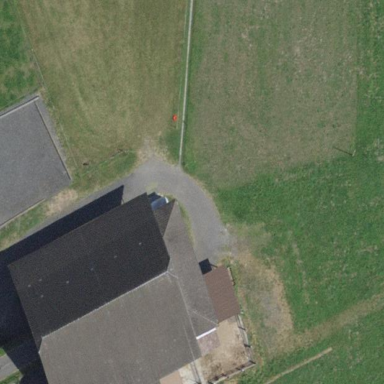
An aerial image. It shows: Farm auxiliary building.